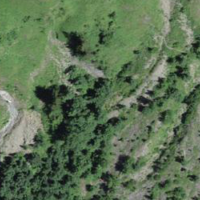
EUNIS habitat code: 23
Species observed at this site:
Campanula glomerata